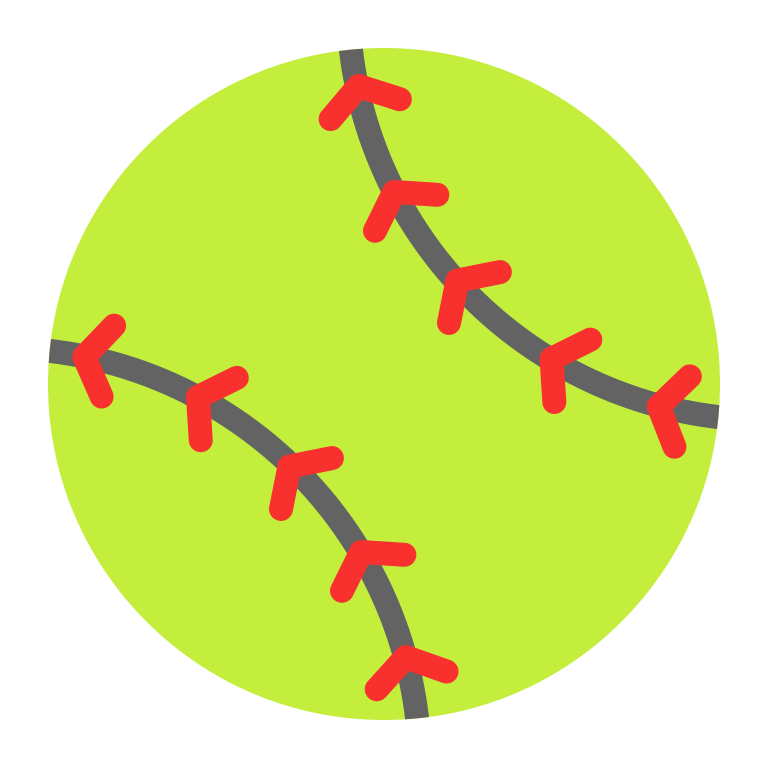
softball flat